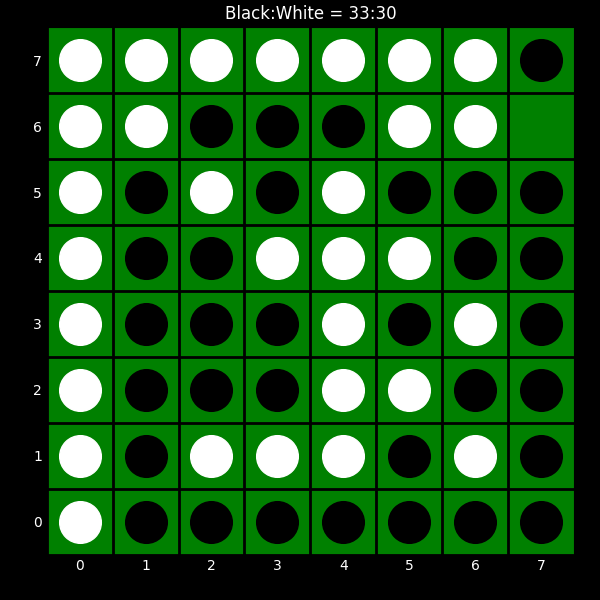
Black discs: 33
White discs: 30